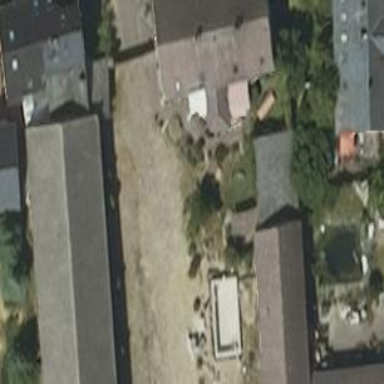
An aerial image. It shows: Simple and straightforward house.